Question: I'm trying to add a new column named 'Freq' to the given spark dataframe or records' order of frame to assign back results of Statistic frequency (which is counts) to right row/incident/event/record in dataframe.
This is my data frame:
'''
+---+-------------+------+------------+-------------+-----------------+
| id| Type|Length|Token_number|Encoding_type|Character_feature|
+---+-------------+------+------------+-------------+-----------------+
| 0| Sentence| 4014| 198| false| 136|
| 1| contextid| 90| 2| false| 15|
| 2| Sentence| 172| 11| false| 118|
| 3| String| 12| 0| true| 11|
| 4|version-style| 16| 0| false| 13|
| 5| Sentence| 339| 42| false| 110|
| 6|version-style| 16| 0| false| 13|
| 7| url_variable| 10| 2| false| 9|
| 8| url_variable| 10| 2| false| 9|
| 9| Sentence| 172| 11| false| 117|
| 10| contextid| 90| 2| false| 15|
| 11| Sentence| 170| 11| false| 114|
| 12|version-style| 16| 0| false| 13|
| 13| Sentence| 68| 10| false| 59|
| 14| String| 12| 0| true| 11|
| 15| Sentence| 173| 11| false| 118|
| 16| String| 12| 0| true| 11|
| 17| Sentence| 132| 8| false| 96|
| 18| String| 12| 0| true| 11|
| 19| contextid| 88| 2| false| 15|
+---+-------------+------+------------+-------------+-----------------+
'''
I tried following scripts unsuccessfully due to presence of index column 'id':
'''
from pyspark.sql import functions as F
from pyspark.sql import Window
bo = features_sdf.select('id', 'Type', 'Length', 'Token_number', 'Encoding_type', 'Character_feature')
sdf2 = (
bo.na.fill(0).withColumn(
'Freq',
F.count("*").over(Window.partitionBy(bo.columns))
).withColumn(
'MaxFreq',
F.max('Freq').over(Window.partitionBy())
).withColumn(
'MinFreq',
F.min('Freq').over(Window.partitionBy())
)
)
sdf2.show()
#bad result due to existence of id column which makes every record unique and causes Freq=1
+---+-------------+------+------------+-------------+-----------------+----+-------+-------+
| id| Type|Length|Token_number|Encoding_type|Character_feature|Freq|MaxFreq|MinFreq|
+---+-------------+------+------------+-------------+-----------------+----+-------+-------+
| 0| Sentence| 4014| 198| false| 136| 1| 1| 1|
| 1| contextid| 90| 2| false| 15| 1| 1| 1|
| 2| Sentence| 172| 11| false| 118| 1| 1| 1|
| 3| String| 12| 0| true| 11| 1| 1| 1|
| 4|version-style| 16| 0| false| 13| 1| 1| 1|
| 5| Sentence| 339| 42| false| 110| 1| 1| 1|
| 6|version-style| 16| 0| false| 13| 1| 1| 1|
| 7| url_variable| 10| 2| false| 9| 1| 1| 1|
| 8| url_variable| 10| 2| false| 9| 1| 1| 1|
| 9| Sentence| 172| 11| false| 117| 1| 1| 1|
| 10| contextid| 90| 2| false| 15| 1| 1| 1|
| 11| Sentence| 170| 11| false| 114| 1| 1| 1|
| 12|version-style| 16| 0| false| 13| 1| 1| 1|
| 13| Sentence| 68| 10| false| 59| 1| 1| 1|
| 14| String| 12| 0| true| 11| 1| 1| 1|
| 15| Sentence| 173| 11| false| 118| 1| 1| 1|
| 16| String| 12| 0| true| 11| 1| 1| 1|
| 17| Sentence| 132| 8| false| 96| 1| 1| 1|
| 18| String| 12| 0| true| 11| 1| 1| 1|
| 19| contextid| 88| 2| false| 15| 1| 1| 1|
+---+-------------+------+------------+-------------+-----------------+----+-------+-------+
'''
If I exclude index column 'id' the code works but somehow it messes up the order (due to unwanted sorting/ordering) and results are not going to be assigned to the right record/row as follows:
'''
+--------+------+------------+-------------+-----------------+----+-------+-------+
| Type|Length|Token_number|Encoding_type|Character_feature|Freq|MaxFreq|MinFreq|
+--------+------+------------+-------------+-----------------+----+-------+-------+
|Sentence| 7| 1| false| 6| 2| 1665| 1|
|Sentence| 7| 1| false| 6| 2| 1665| 1|
|Sentence| 17| 4| false| 14| 6| 1665| 1|
|Sentence| 17| 4| false| 14| 6| 1665| 1|
|Sentence| 17| 4| false| 14| 6| 1665| 1|
|Sentence| 17| 4| false| 14| 6| 1665| 1|
|Sentence| 17| 4| false| 14| 6| 1665| 1|
|Sentence| 17| 4| false| 14| 6| 1665| 1|
|Sentence| 19| 4| false| 17| 33| 1665| 1|
|Sentence| 19| 4| false| 17| 33| 1665| 1|
|Sentence| 19| 4| false| 17| 33| 1665| 1|
|Sentence| 19| 4| false| 17| 33| 1665| 1|
|Sentence| 19| 4| false| 17| 33| 1665| 1|
|Sentence| 19| 4| false| 17| 33| 1665| 1|
|Sentence| 19| 4| false| 17| 33| 1665| 1|
|Sentence| 19| 4| false| 17| 33| 1665| 1|
|Sentence| 19| 4| false| 17| 33| 1665| 1|
|Sentence| 19| 4| false| 17| 33| 1665| 1|
|Sentence| 19| 4| false| 17| 33| 1665| 1|
|Sentence| 19| 4| false| 17| 33| 1665| 1|
+--------+------+------------+-------------+-----------------+----+-------+-------+
'''
In the end, I wanted to add this function and normalized it between '0' and '1' using simple mathematic formula and use it as a new feature. during normalizing I faced problems also and get 'null' values. I already implemented the pythonic version and it is so easy but I'm so fed up in spark:
'''
#Statistical Preprocessing
def add_freq_to_features(df):
frequencies_df = df.groupby(list(df.columns)).size().to_frame().rename(columns={0: "Freq"})
frequencies_df["Freq"] = frequencies_df["Freq"] / frequencies_df["Freq"].sum() # Normalzing 0 & 1
new_df = pd.merge(df, frequencies_df, how='left', on=list(df.columns))
return new_df
# Apply frequency allocation and merge with extracted features df
features_df = add_freq_to_features(oba)
features_df.head(20)
'''
and it turns following right results as I expected:

I also tried to litterally translted the pythonic scripts using 'df.groupBy(df.columns).count()' but I couldn't:
'''
# this is to build "raw" Freq based on @pltc answer
sdf2 = (sdf
.groupBy(sdf.columns)
.agg(F.count('*').alias('Freq'))
.withColumn('Encoding_type', F.col('Encoding_type').cast('string'))
)
sdf2.cache().count()
sdf2.show()
'''
Here is the PySpark full code of what we have tried on simplified example available in this <URL> based on the answer of @ggordon:
'''
def add_freq_to_features_(df):
from pyspark.sql import functions as F
from pyspark.sql import Window
sdf_pltc = df.select('id', 'Type', 'Length', 'Token_number', 'Encoding_type', 'Character_feature')
print("Before Any Modification") # only included for debugging purposes
sdf_pltc.show(5,truncate=0)
# fill missing values with 0 using 'na.fill(0)' before applying count as window function
sdf2 = (
sdf_pltc.na.fill(0).withColumn(
'Freq',
F.count("*").over(Window.partitionBy(sdf_pltc.columns))
).withColumn(
'MaxFreq',
F.max('Freq').over(Window.partitionBy())
).withColumn(
'MinFreq',
F.min('Freq').over(Window.partitionBy())
)
.withColumn('id' , F.col('id'))
)
print("After replacing null with 0 and counting by partitions") # only included for debugging purposes
# use orderby as your last operation, only included here for debugging purposes
#sdf2 = sdf2.orderBy(F.col('Type').desc(),F.col('Length').desc() )
sdf2.show(5,truncate=False) # only included for debugging purposes
sdf2 = (
sdf2.withColumn('Freq' , F.when(
F.col('MaxFreq')==0.000000000 , 0
).otherwise(
(F.col('Freq')-F.col('MinFreq')) / (F.col('MaxFreq') - F.col('MinFreq'))
)
) # Normalzing between 0 & 1
)
sdf2 = sdf2.drop('MinFreq').drop('MaxFreq')
sdf2 = sdf2.withColumn('Encoding_type', F.col('Encoding_type').cast('string'))
#sdf2 = sdf2.orderBy(F.col('Type').desc(),F.col('Length').desc() )
print("After normalization, encoding transformation and order by ") # only included for debugging purposes
sdf2.show(50,truncate=False)
return sdf2
'''
Sadly due to dealing BigData I can't hack it with 'df.toPandas()' it is inexpensive and cause <URL>.
Any help will be forever appreciated.
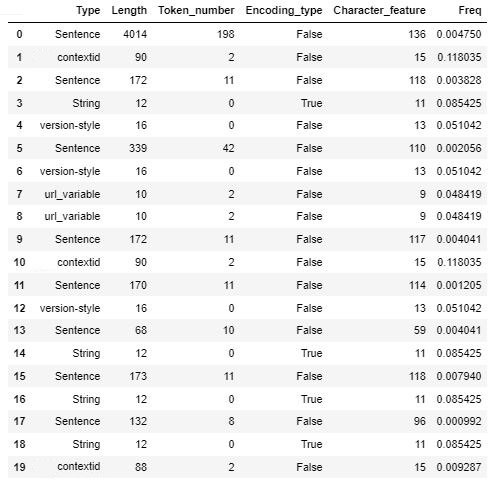
Answer: The pandas behavior is different because the ID field is the DataFrame index so it does not count in the "group by all" you do. You can get the same behavior in Spark with one change.
partitionBy takes any ordinary list of strings, Try removing the id column from your partition key list like this:
'''
bo = features_sdf.select('id', 'Type', 'Length', 'Token_number', 'Encoding_type', 'Character_feature')
partition_columns = bo.columns.remove('id')
sdf2 = (
bo.na.fill(0).withColumn(
'Freq',
F.count("*").over(Window.partitionBy(partition_columns))
).withColumn(
'MaxFreq',
F.max('Freq').over(Window.partitionBy())
).withColumn(
'MinFreq',
F.min('Freq').over(Window.partitionBy())
)
)
'''
That will give you the results you said worked but keep the ID field. You'll need to figure out how to do the division for your frequencies but that should get you started.